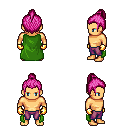
a pixel art fantasy rpg character, male body template, human, tanned skin, green cape, magenta pants, pink short topknot hairstyle, gold gloves, four views (front, back, left, right), 2x2 character sprite sheet, small pixel art, hard edges, no anti-aliasing